如图1，在$\text{Rt}\triangle ADC$中，$\angle ADC = 90^\circ$，$\angle DAC = 37^\circ$，$AC = 10$，点$O$在边$AD$上，由点$D$向点$A$运动，当点$O$与点$A$重合时，停止运动。以点$O$为圆心，$OD$为半径，在$AD$的下方作半圆$O$，半圆$O$与$AD$交于点$M$。（$\sin 37^\circ = 0.6$，$\cos 37^\circ = 0.8$，$\tan 37^\circ = 0.75$）

(1) 如图1，当$OD = 2\sqrt{3}$时，$\angle OCD = \underline{\quad}^\circ$，点$C$到半圆$O$的最短距离$= \underline{\quad}$；

(2) 如图2，半圆$O$与$AC$交于点$E$、$F$，当$EF = 6.4$时，求扇形$EOF$的面积？

(3) 以$AD$，$DC$为边作矩形$ABCD$，当半圆$O$与$\triangle ABC$有两个公共点时，请直接写出线段$OD$长的取值范围。
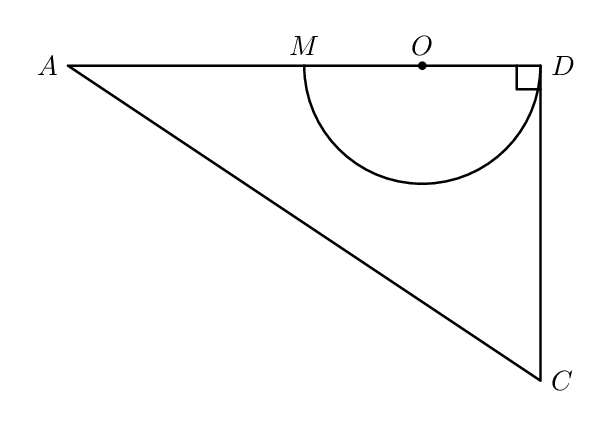
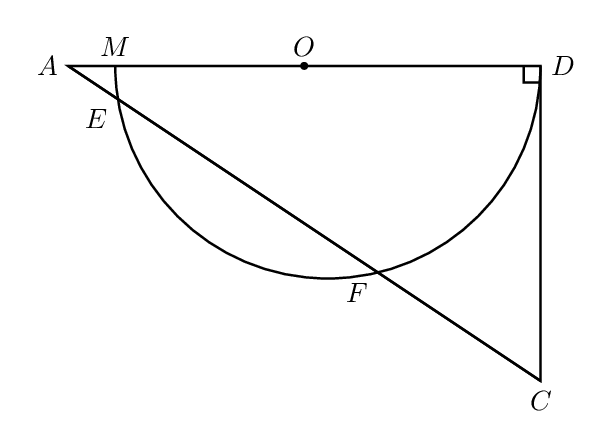
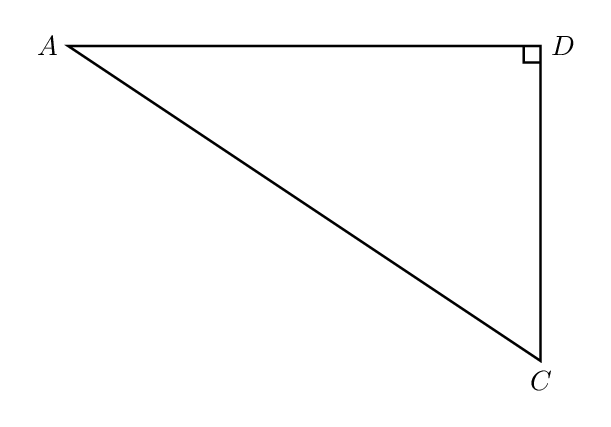
【解答】
【详解】
(1) 解：连接$OC$，与半圆$O$交于点$B$，

在$\text{Rt}\triangle ADC$中，$\sin \angle DAC = \dfrac{DC}{AC}$，

$\therefore DC = AC \cdot \sin 37^\circ = 10 \times 0.6 = 6$，

在$\text{Rt}\triangle ODC$中，$\tan \angle OCD = \dfrac{OD}{CD} = \dfrac{2\sqrt{3}}{6} = \dfrac{\sqrt{3}}{3}$，

$\therefore \angle OCD = 30^\circ$，

$\because OC = \sqrt{OD^2 + CD^2} = 4\sqrt{3}$，

$\therefore BC = OC - OB = 4\sqrt{3} - 2\sqrt{3} = 2\sqrt{3}$，

$\therefore$ 点$C$到半圆$O$的最短距离为$2\sqrt{3}$，

故答案为：$30$，$2\sqrt{3}$；

(2) 解：过点$O$作$OH \perp EF$于点$H$，连接$OF$，如图，

则$EH = FH = \dfrac{1}{2}EF = 3.2$，

$\because \angle AHO = \angle ADC = 90^\circ$，$\angle A = \angle A$，

$\therefore \triangle AOH \backsim \triangle ACD$，

$\therefore \dfrac{AO}{AC} = \dfrac{OH}{DC}$，

$\therefore \dfrac{8 - OD}{10} = \dfrac{OH}{6}$，

$\therefore OH = \dfrac{3}{5}(8 - OD)$，

$\because OH^2 + HF^2 = OF^2$，

$\therefore \left[\dfrac{3}{5}(8 - OD)\right]^2 + 3.2^2 = OD^2$，

解得：$OD = 4$ 或 $OD = -13$（不合题意，舍去），

$\because OM = OA = OD = 4$，

$\therefore A$，$M$，$E$三点重合。

$\therefore \angle EOF = 180^\circ - 2\times 37^\circ = 106^\circ.$

$\therefore$ 扇形 $EOF$ 的面积 $= \dfrac{106\pi\times 4^2}{360} = \dfrac{212\pi}{45};$

\vspace{0.5em}

（3）解：如图，

当 $\odot O_1$ 与 $AC$ 边相切于点 $M_1$ 时，$O_1M_1 \perp AC$，

此时，$\odot O_1$ 与 $\triangle ABC$ 有一个公共点，

由（2）知：$O_1M_1 = 3$；

\vspace{0.5em}

当 $\odot O_1$ 与 $BC$ 边相切于点 $M_2$ 时，$O_2M_2 \perp BC$，

此时，$\odot O_1$ 与 $\triangle ABC$ 有三个公共点，

$\therefore O_2M_2 = CD = 6.$

$\therefore$ 当圆心 $O$ 在 $O_1$ 与 $O_2$ 之间时，半圆 $O$ 与 $\triangle ABC$ 有两个公共点，

$\therefore 3 < OD < 6;$

\vspace{0.5em}

当 $\odot O$ 的圆心 $O$ 在 $O_2$ 与点 $A$ 之间时，此时 $\odot O$ 与 $\triangle ABC$ 有两个或三个公共点，

当 $\odot O$ 经过点 $B$ 时，$\odot O$ 与 $\triangle ABC$ 有三个公共点，

$\because OB^2 = OA^2 + AB^2,\ OB = OD,\ OA = 8 - OD,$

$\therefore OD^2 = (8 - OD)^2 + 6^2,$

解得：$OD = \dfrac{25}{4}$．

\vspace{0.5em}
$\therefore$ 当 $OD = \dfrac{25}{4}$ 时，$\odot O$ 与 $\triangle ABC$ 有三个公共点，

$\therefore$ 当 $\dfrac{25}{4} < OD \leq 8$ 时，$\odot O$ 与 $\triangle ABC$ 有两个公共点，

\vspace{0.5em}
综上，当半圆 $O$ 与 $\triangle ABC$ 有两个公共点时，$OD$ 的取值范围是 $\dfrac{25}{4} < OD \leq 8$ 或 $3 < OD < 6$．

\vspace{0.5em}
故答案为：$\dfrac{25}{4} < OD \leq 8$ 或 $3 < OD < 6$．
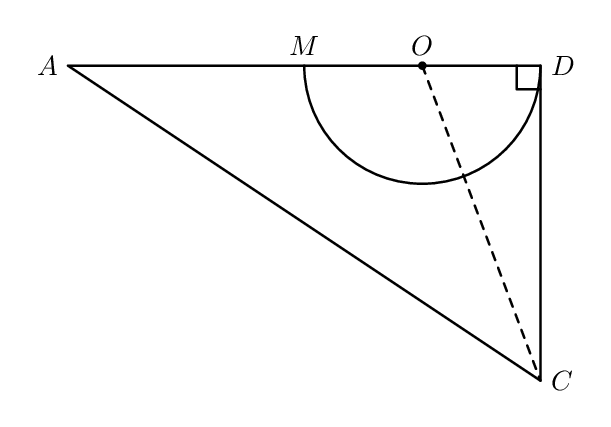
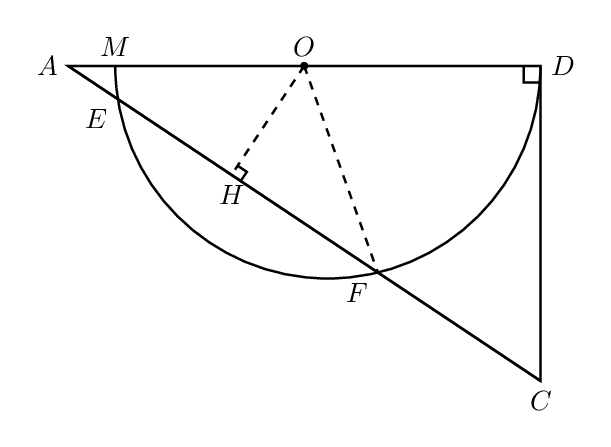
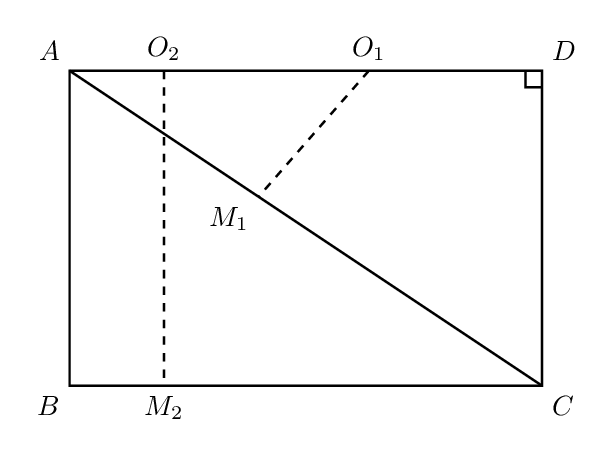
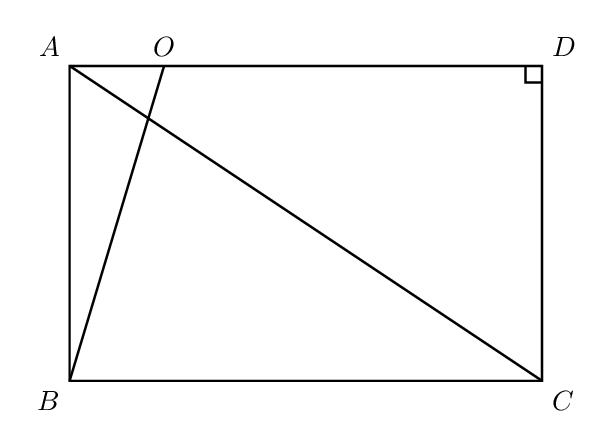